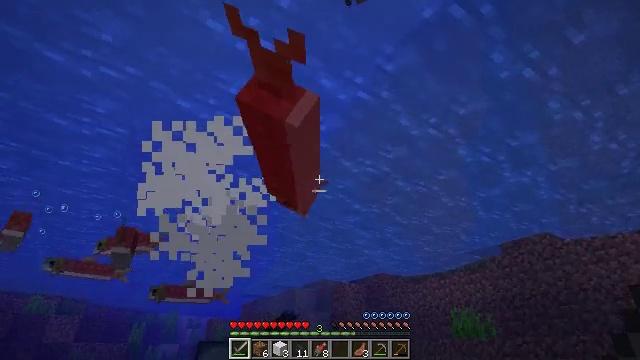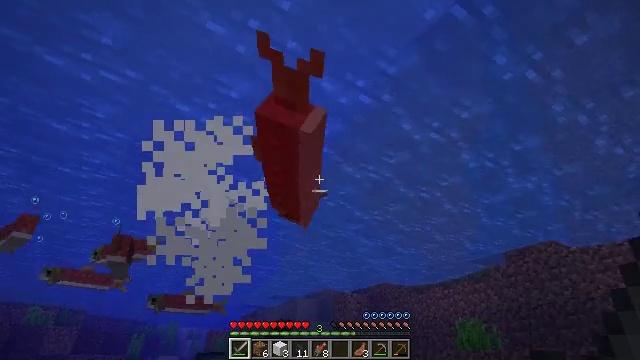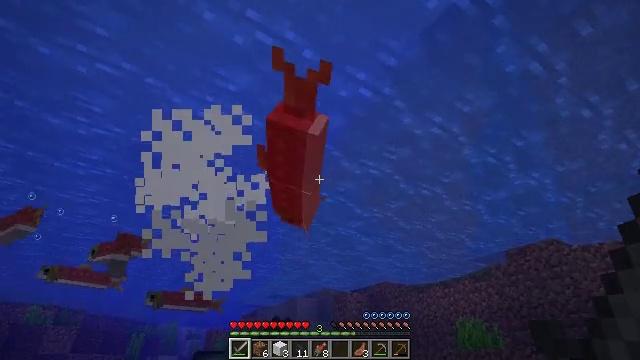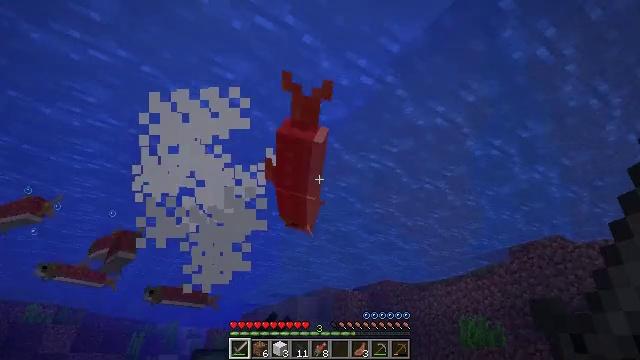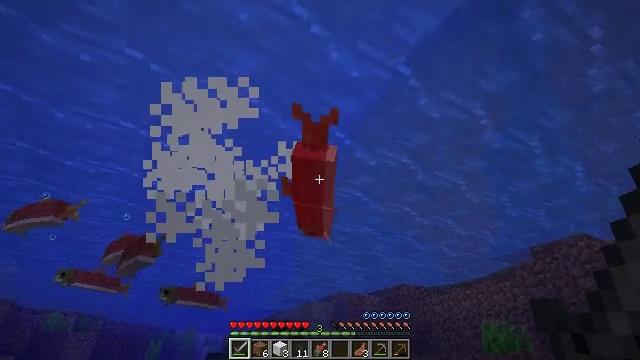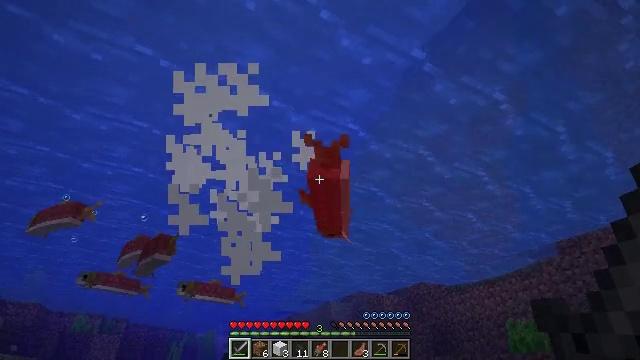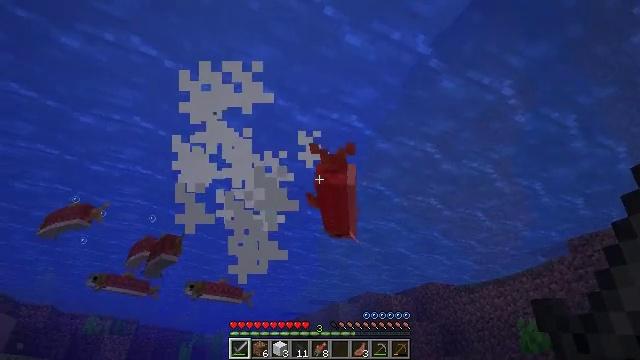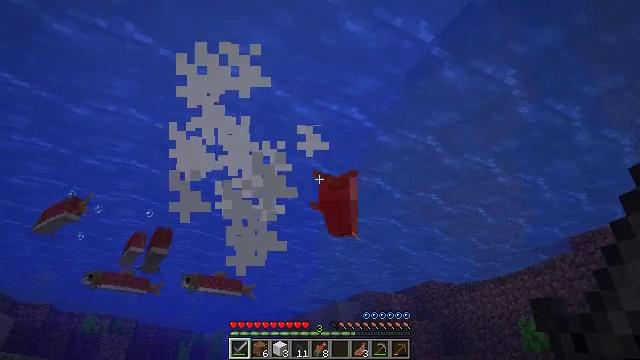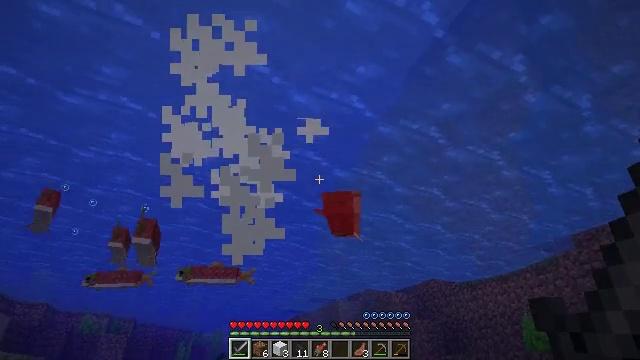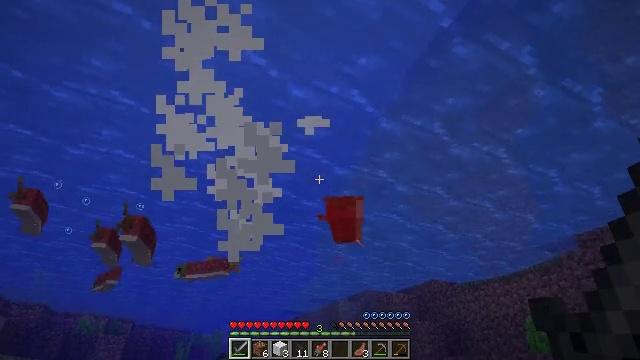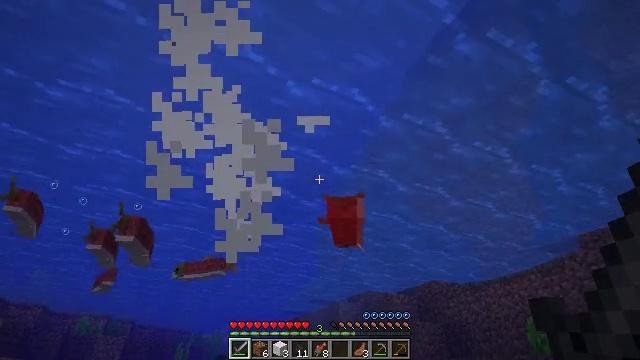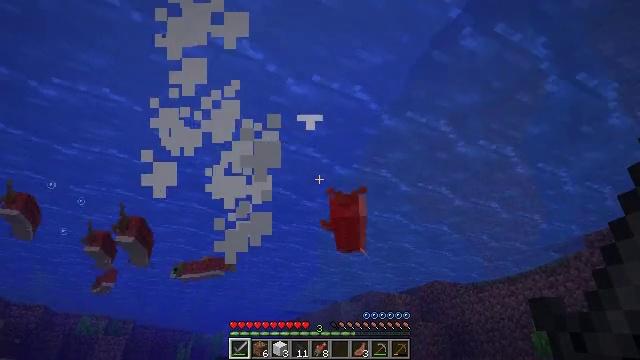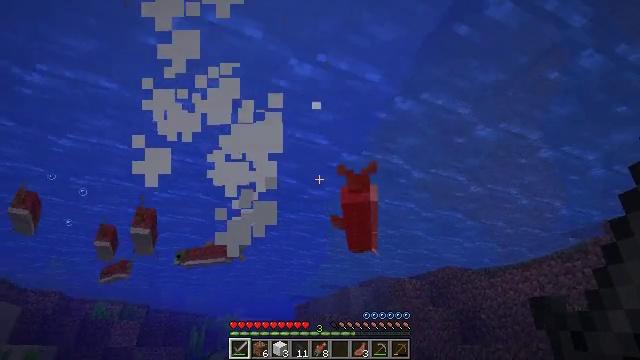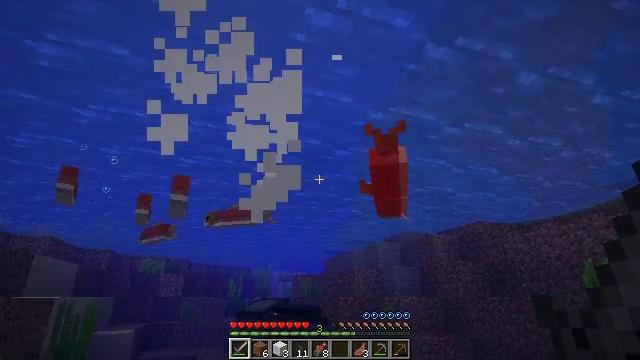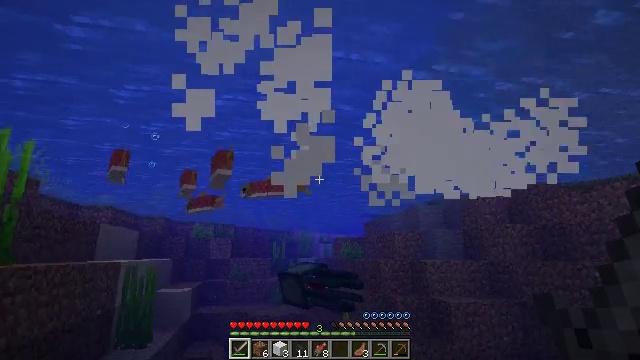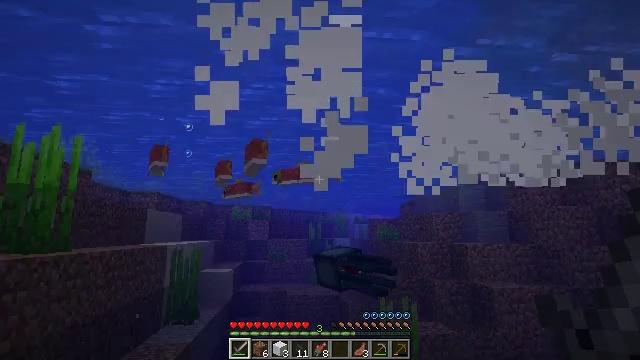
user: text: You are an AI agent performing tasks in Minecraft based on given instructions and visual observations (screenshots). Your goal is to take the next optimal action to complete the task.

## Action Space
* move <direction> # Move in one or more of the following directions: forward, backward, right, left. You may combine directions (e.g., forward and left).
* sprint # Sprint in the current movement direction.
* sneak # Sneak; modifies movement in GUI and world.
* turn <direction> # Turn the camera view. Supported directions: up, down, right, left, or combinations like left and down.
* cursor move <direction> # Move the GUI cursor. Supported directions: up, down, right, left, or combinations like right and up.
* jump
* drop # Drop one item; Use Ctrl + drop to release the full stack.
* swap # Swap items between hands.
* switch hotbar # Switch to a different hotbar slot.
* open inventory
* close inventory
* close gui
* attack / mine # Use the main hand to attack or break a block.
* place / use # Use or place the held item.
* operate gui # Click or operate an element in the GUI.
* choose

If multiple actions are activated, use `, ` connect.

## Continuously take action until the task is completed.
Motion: motion action
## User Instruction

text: Fish and kill the salmon.
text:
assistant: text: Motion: move forward, turn up
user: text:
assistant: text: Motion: move forward
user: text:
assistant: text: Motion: move forward
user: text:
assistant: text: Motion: move forward, turn left and up
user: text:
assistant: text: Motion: move forward, turn left
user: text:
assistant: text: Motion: move forward, turn left
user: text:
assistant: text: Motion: move forward
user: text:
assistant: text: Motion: move forward, jump
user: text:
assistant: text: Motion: move forward, jump
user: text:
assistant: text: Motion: move forward, jump
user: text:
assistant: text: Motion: move forward, jump
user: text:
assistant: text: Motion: move forward, turn left and down, jump
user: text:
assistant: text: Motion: move forward, turn left and down, jump
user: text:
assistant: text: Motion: move forward, turn left and down, jump
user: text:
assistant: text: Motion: move forward, turn left and down, jump
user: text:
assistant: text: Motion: move forward, turn left and down, jump
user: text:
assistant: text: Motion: move forward, turn left, jump
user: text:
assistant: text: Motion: move forward, turn left
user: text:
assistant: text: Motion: move forward, turn left and down
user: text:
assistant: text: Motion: move forward, turn left
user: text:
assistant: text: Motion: move forward
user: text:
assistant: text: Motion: move forward
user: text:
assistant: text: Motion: move forward, sprint
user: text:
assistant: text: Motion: move forward, sprint
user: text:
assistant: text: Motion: move forward, sprint, turn left
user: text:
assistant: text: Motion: move forward, sprint, turn left
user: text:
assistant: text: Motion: move forward
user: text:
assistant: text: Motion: move forward
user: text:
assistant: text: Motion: move forward, turn up
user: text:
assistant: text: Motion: move forward, turn up